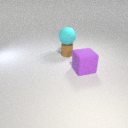
large purple rubber cube in front of small brown rubber cylinder